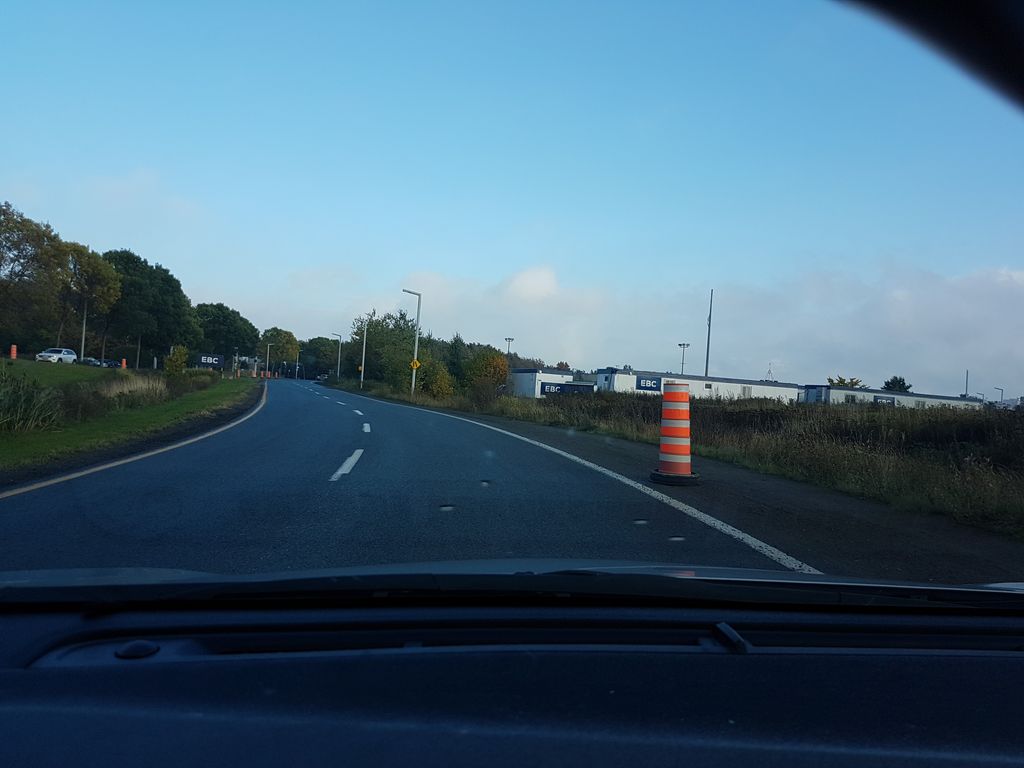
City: quebec_city